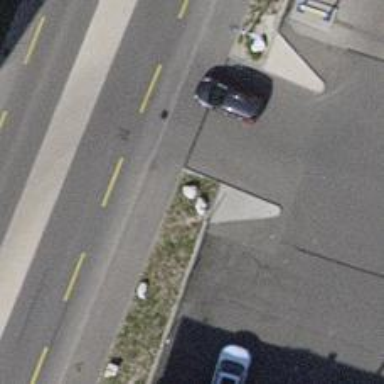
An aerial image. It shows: Block barrier.